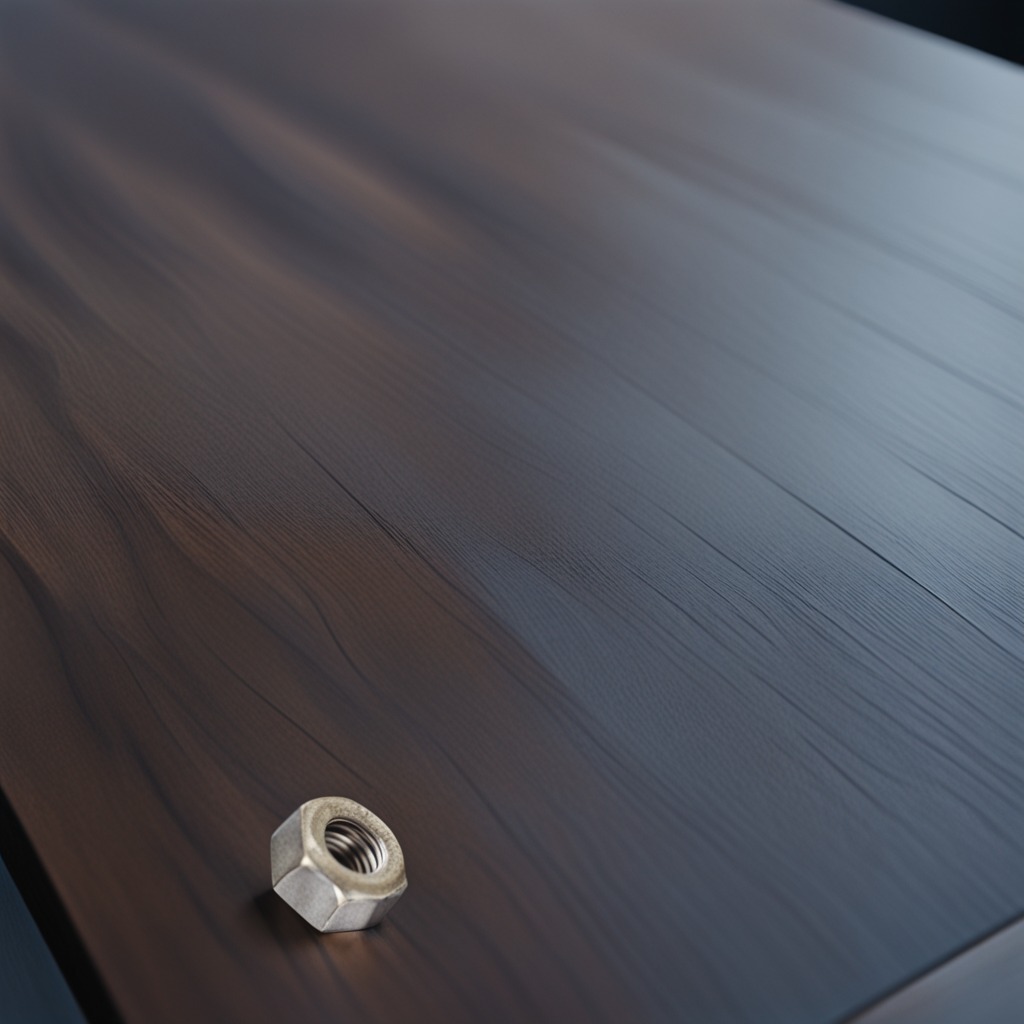
A metal nut is lying on the old table.